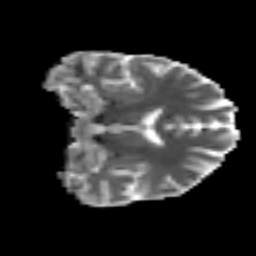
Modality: MD
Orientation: coronal
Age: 36
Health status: ill
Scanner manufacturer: philips
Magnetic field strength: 3 T
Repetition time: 9 s
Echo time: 0.127 s